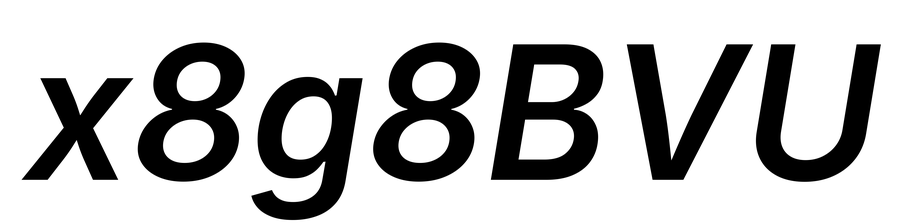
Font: Inter-Italic_SemiBold_Italic